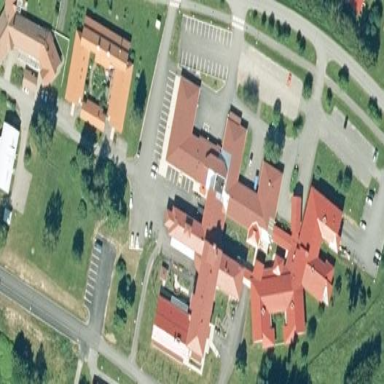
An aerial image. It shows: Hospital building.